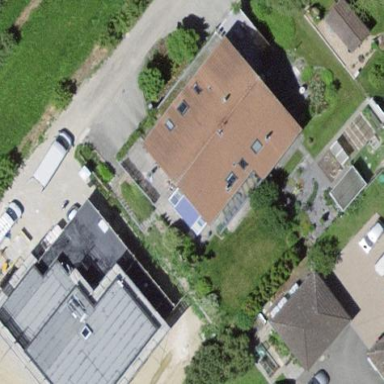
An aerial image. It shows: Terrace building.